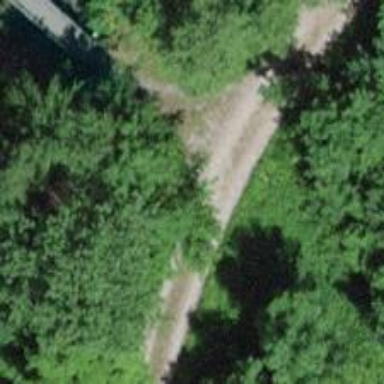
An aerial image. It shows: Unpaved footway.